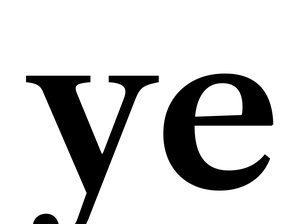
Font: LibreCaslonText_SemiBold